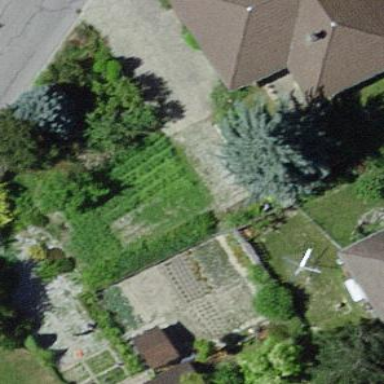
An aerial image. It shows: Garden area designated for leisure land.